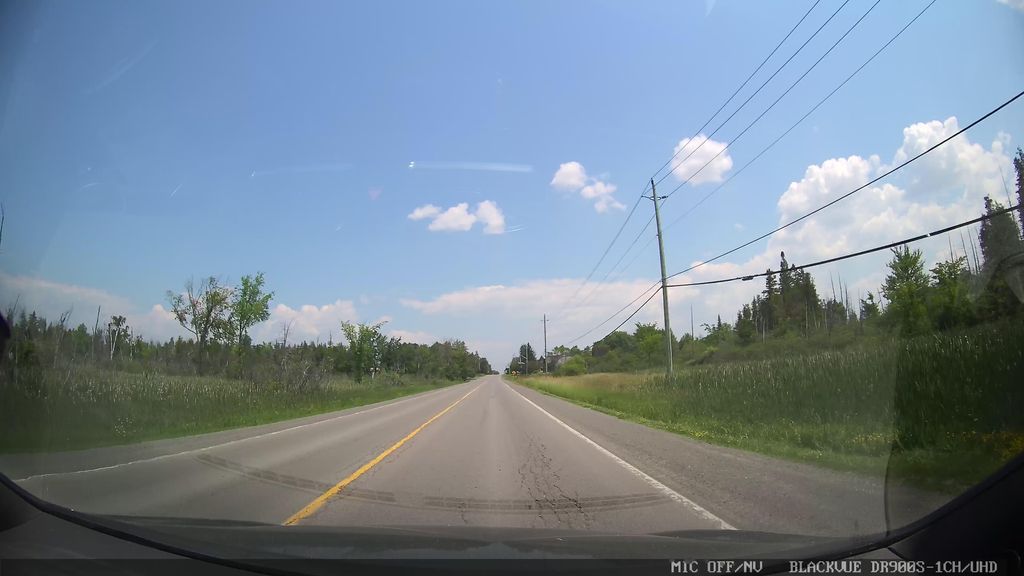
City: ottawa-gatineau